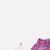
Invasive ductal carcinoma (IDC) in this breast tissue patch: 1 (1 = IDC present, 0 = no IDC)